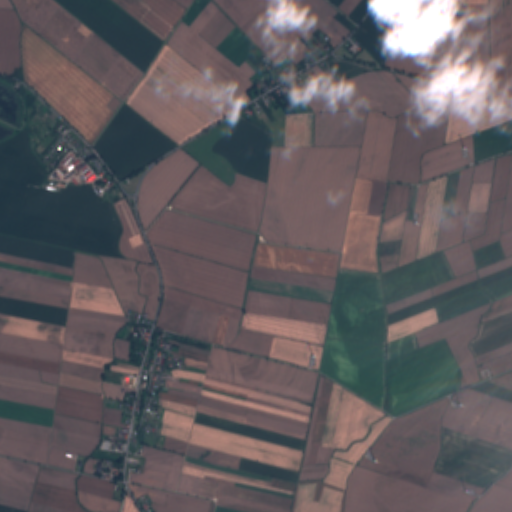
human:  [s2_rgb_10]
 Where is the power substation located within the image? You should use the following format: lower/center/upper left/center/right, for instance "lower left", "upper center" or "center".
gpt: The power substation is located in the lower right of the image.
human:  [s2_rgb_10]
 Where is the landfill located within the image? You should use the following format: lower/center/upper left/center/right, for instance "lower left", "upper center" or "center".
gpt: There is no landfill in the image.